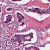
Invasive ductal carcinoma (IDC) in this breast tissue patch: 1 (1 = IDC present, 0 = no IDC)